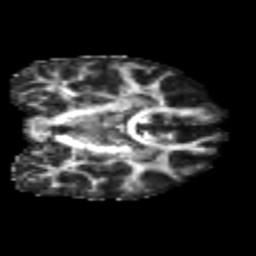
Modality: FA
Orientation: coronal
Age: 22
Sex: male
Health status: healthy
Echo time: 0.074 s